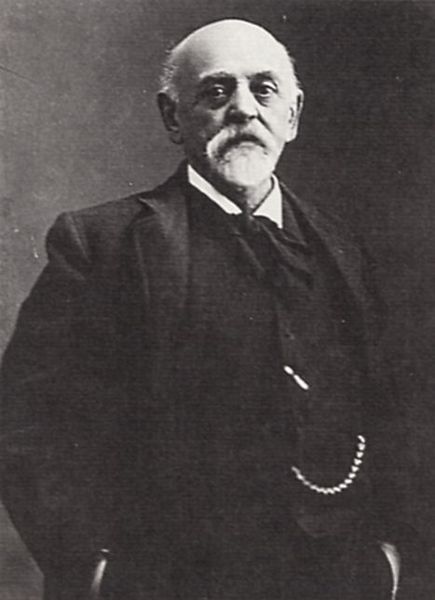
Titel: Typisches Gesicht eines alten Russen der damaligen Zeit, Moskau
Künstler: Nikolaj Ivanovic Sviscov-Paola
Schlagwörter: mann, schatten, weiß, grau, hintergrund, licht, mund, nase, schmuck, schwarz, blick, alt, anzug, bart, augen, gesicht, kragen, mensch, stehen, vollbart, herr, pose, lippen, ohren, kette, krawatte, brauen, glatze, atelier, nadel, revers, weste, betrachter, foto, fotografie, photographie, schwarzweiß, manschette, posieren, halbglatze, photo, uhrenkette, uhrkette, dreiteiler, weißhaarig, hosentache